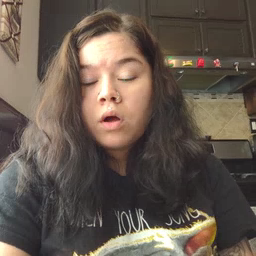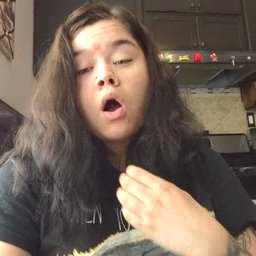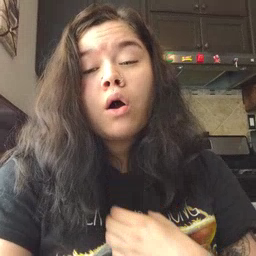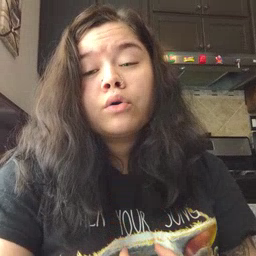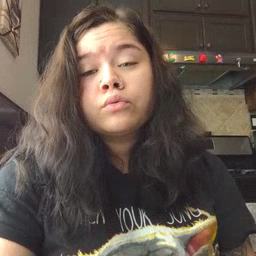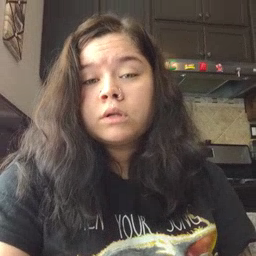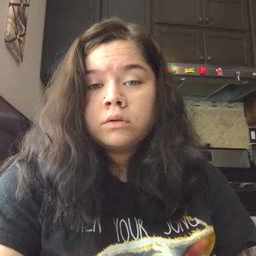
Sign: hungry